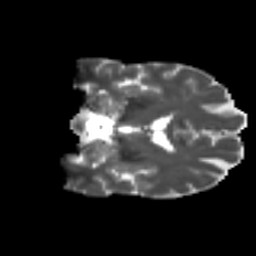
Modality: T2w
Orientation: coronal
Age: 60
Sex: male
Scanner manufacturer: ge
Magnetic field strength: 3 T
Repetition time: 7.8 s
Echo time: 0.061 s